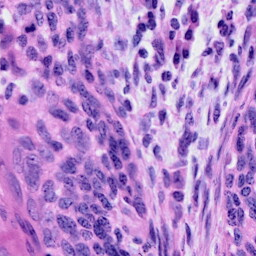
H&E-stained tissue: Cervix